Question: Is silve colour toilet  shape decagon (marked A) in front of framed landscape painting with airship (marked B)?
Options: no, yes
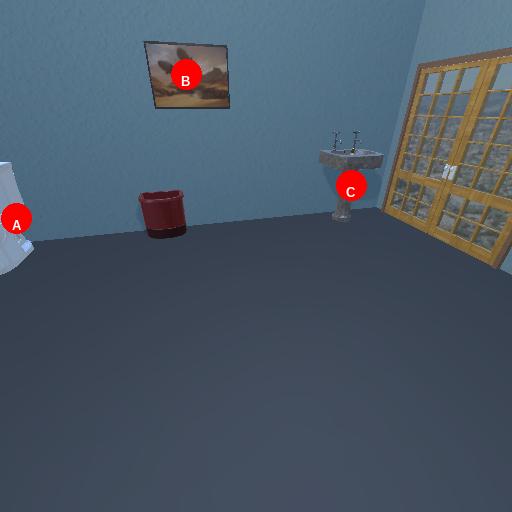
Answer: no